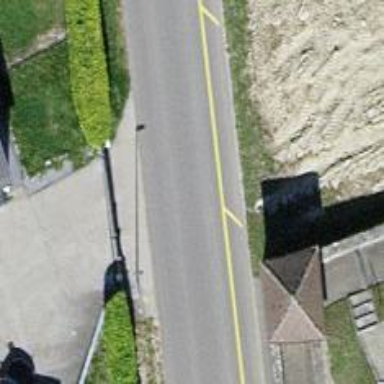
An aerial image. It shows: Tertiary road.